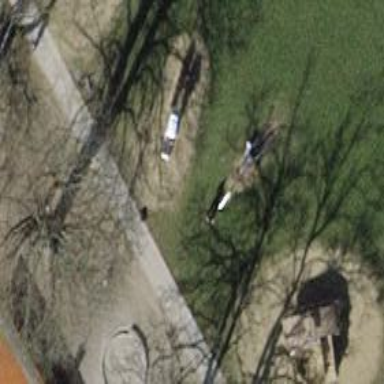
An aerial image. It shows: Playground with slide.